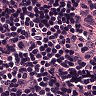
Metastatic tissue present: no